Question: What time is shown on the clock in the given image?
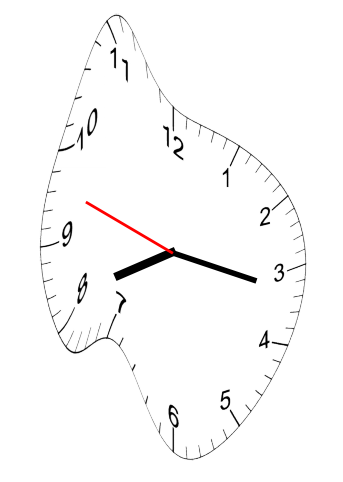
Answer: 08:16:48